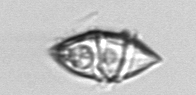
Label: Gyrodinium